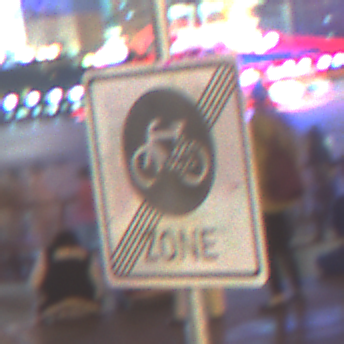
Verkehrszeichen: EndeFahrradzone
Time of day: Night
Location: Outdoor (Urban)
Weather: PartlyCloudy
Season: NotSpecified
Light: Natural